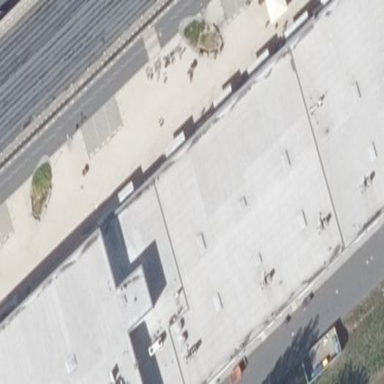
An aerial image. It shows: Flat roofed grey retail building.